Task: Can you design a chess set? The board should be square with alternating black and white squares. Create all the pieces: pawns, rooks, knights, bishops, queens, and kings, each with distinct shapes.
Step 3044:
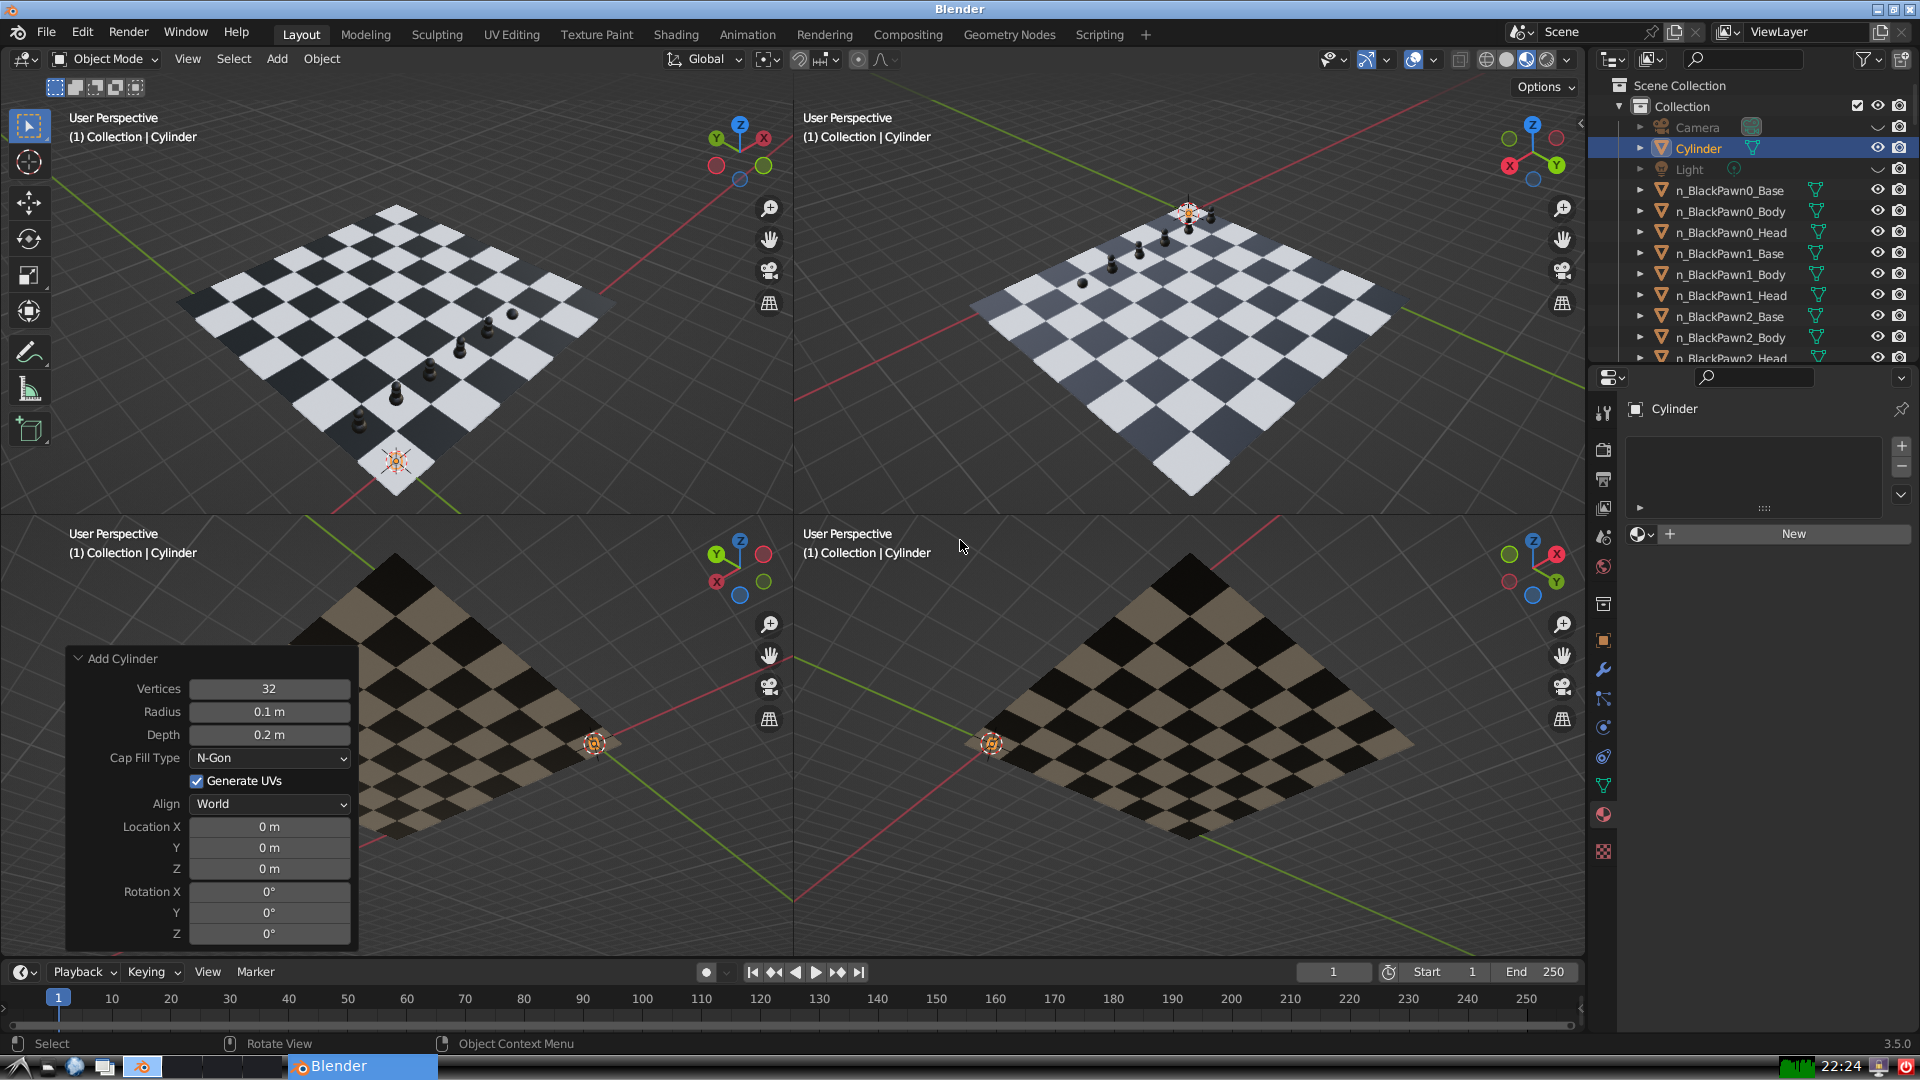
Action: {"mouse_move": [270, 731]}